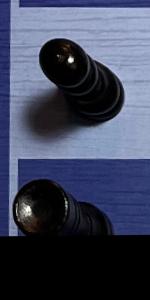
Label: Rook_Black